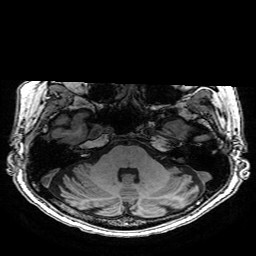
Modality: T1w
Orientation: coronal
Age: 77
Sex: female
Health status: healthy
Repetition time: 2.53 s
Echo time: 0.0034 s